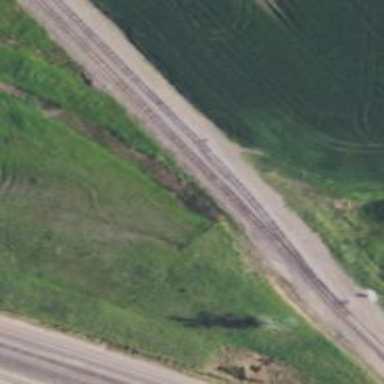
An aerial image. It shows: Railway siding with rails.